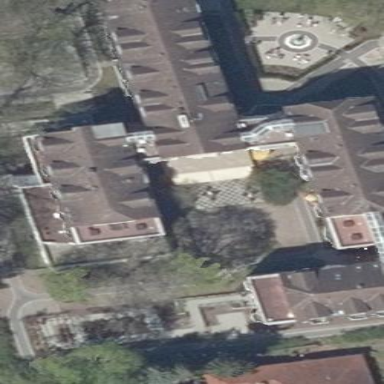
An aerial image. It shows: Nursing home.